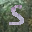
Label: 5